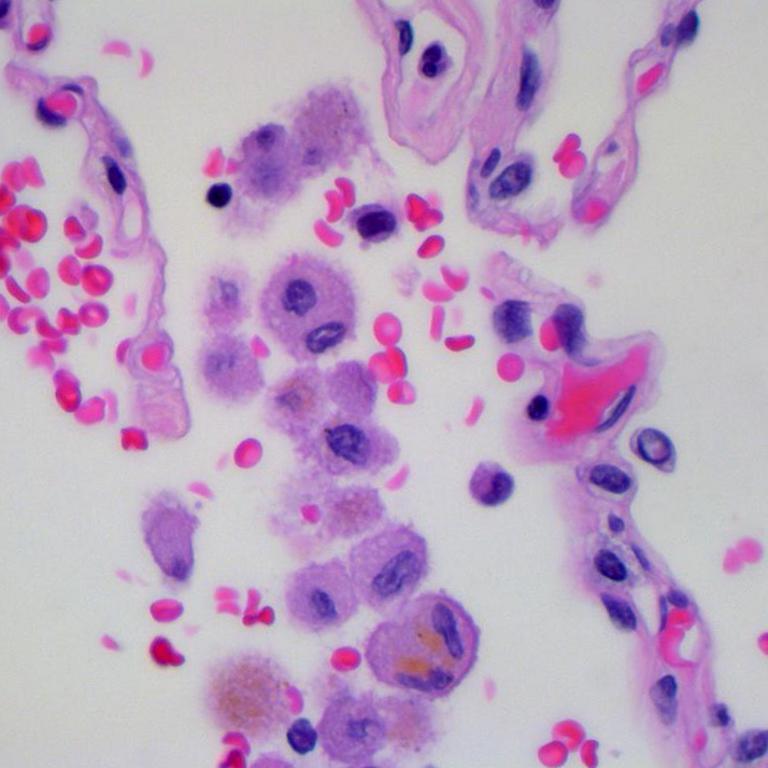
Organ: lung
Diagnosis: benign